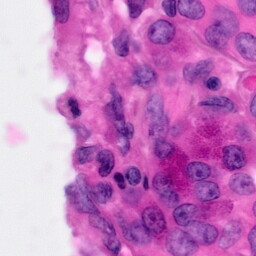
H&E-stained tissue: Pancreatic